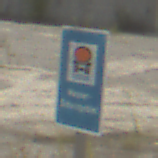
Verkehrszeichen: Wasserschutzgebiet
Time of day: Midday
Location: Outdoor (Suburban)
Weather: PartlyCloudy
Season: Summer
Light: Natural